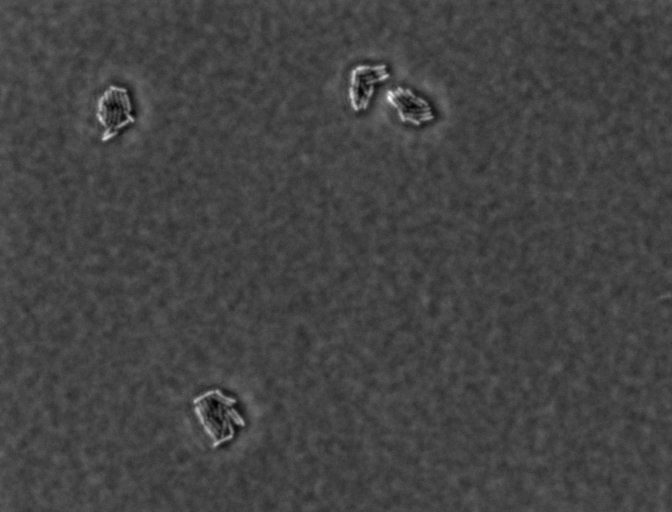
Salmonella enterica Typhimurium